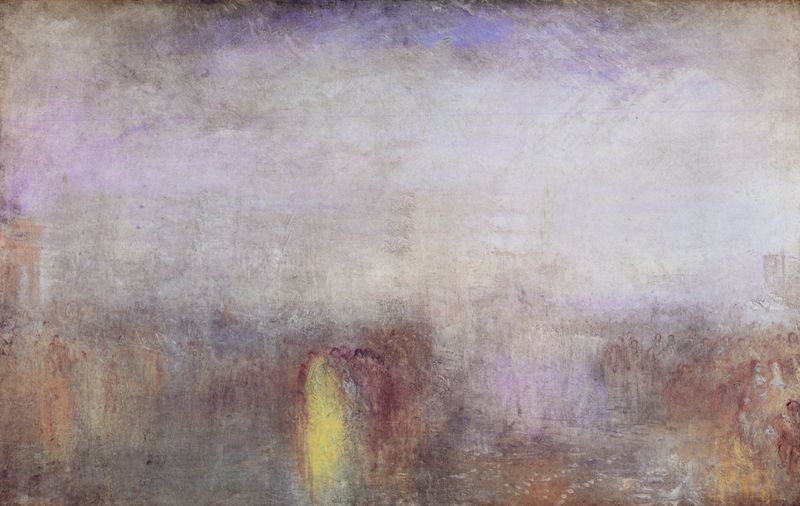
Titel: Venezianisches Fest
Künstler: William Turner
Standort: London
Institution: Tate Gallery
Schlagwörter: blau, dunkel, gemälde, gruppe, himmel, meer, schatten, wasser, weiß, wolken, aquarell, frauen, gelb, grün, impressionismus, landschaft, menschen, see, stadt, ufer, braun, frau, grau, hell, hintergrund, köpfe, lampe, licht, männer, orange, pastell, schwarz, säulen, gebäude, haus, rot, schleier, schnee, wolke, expressionismus, fest, leute, malerei, menge, architektur, bild, öl, horizont, spiegelung, pastos, rauch, boden, gold, paar, england, boot, kinder, turm, schiff, segel, segelboot, strand, komplementär, venedig, segelschiff, spuren, abstrakt, farben, fläche, leer, zug, dunst, farbe, lila, nebel, violett, figuren, nebelig, dampf, luft, sturm, turner, duktus, impressionistisch, monet, stimmung, tor, gruppen, impression, regen, auflauf, volk, menschenmenge, rauchig, diffus, verschwommen, verwischt, leicht, tempel, gelblich, schemen, maria, blaß, verlauf, ungenau, impressionist, wisch, schrif, auflösung, william, william turner, strum, erscheinungen, glau, verwaschen, nichts, gruppiert, zusammenstehen, sthen, neben, #säilen